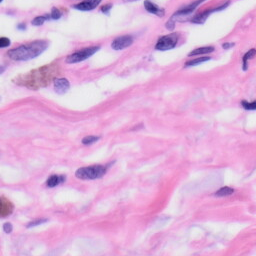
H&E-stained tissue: Skin